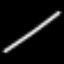
Label: line